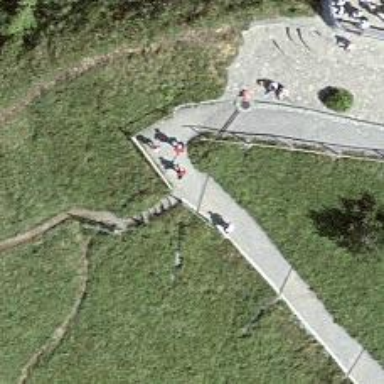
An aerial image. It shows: Unpaved steps.